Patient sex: M
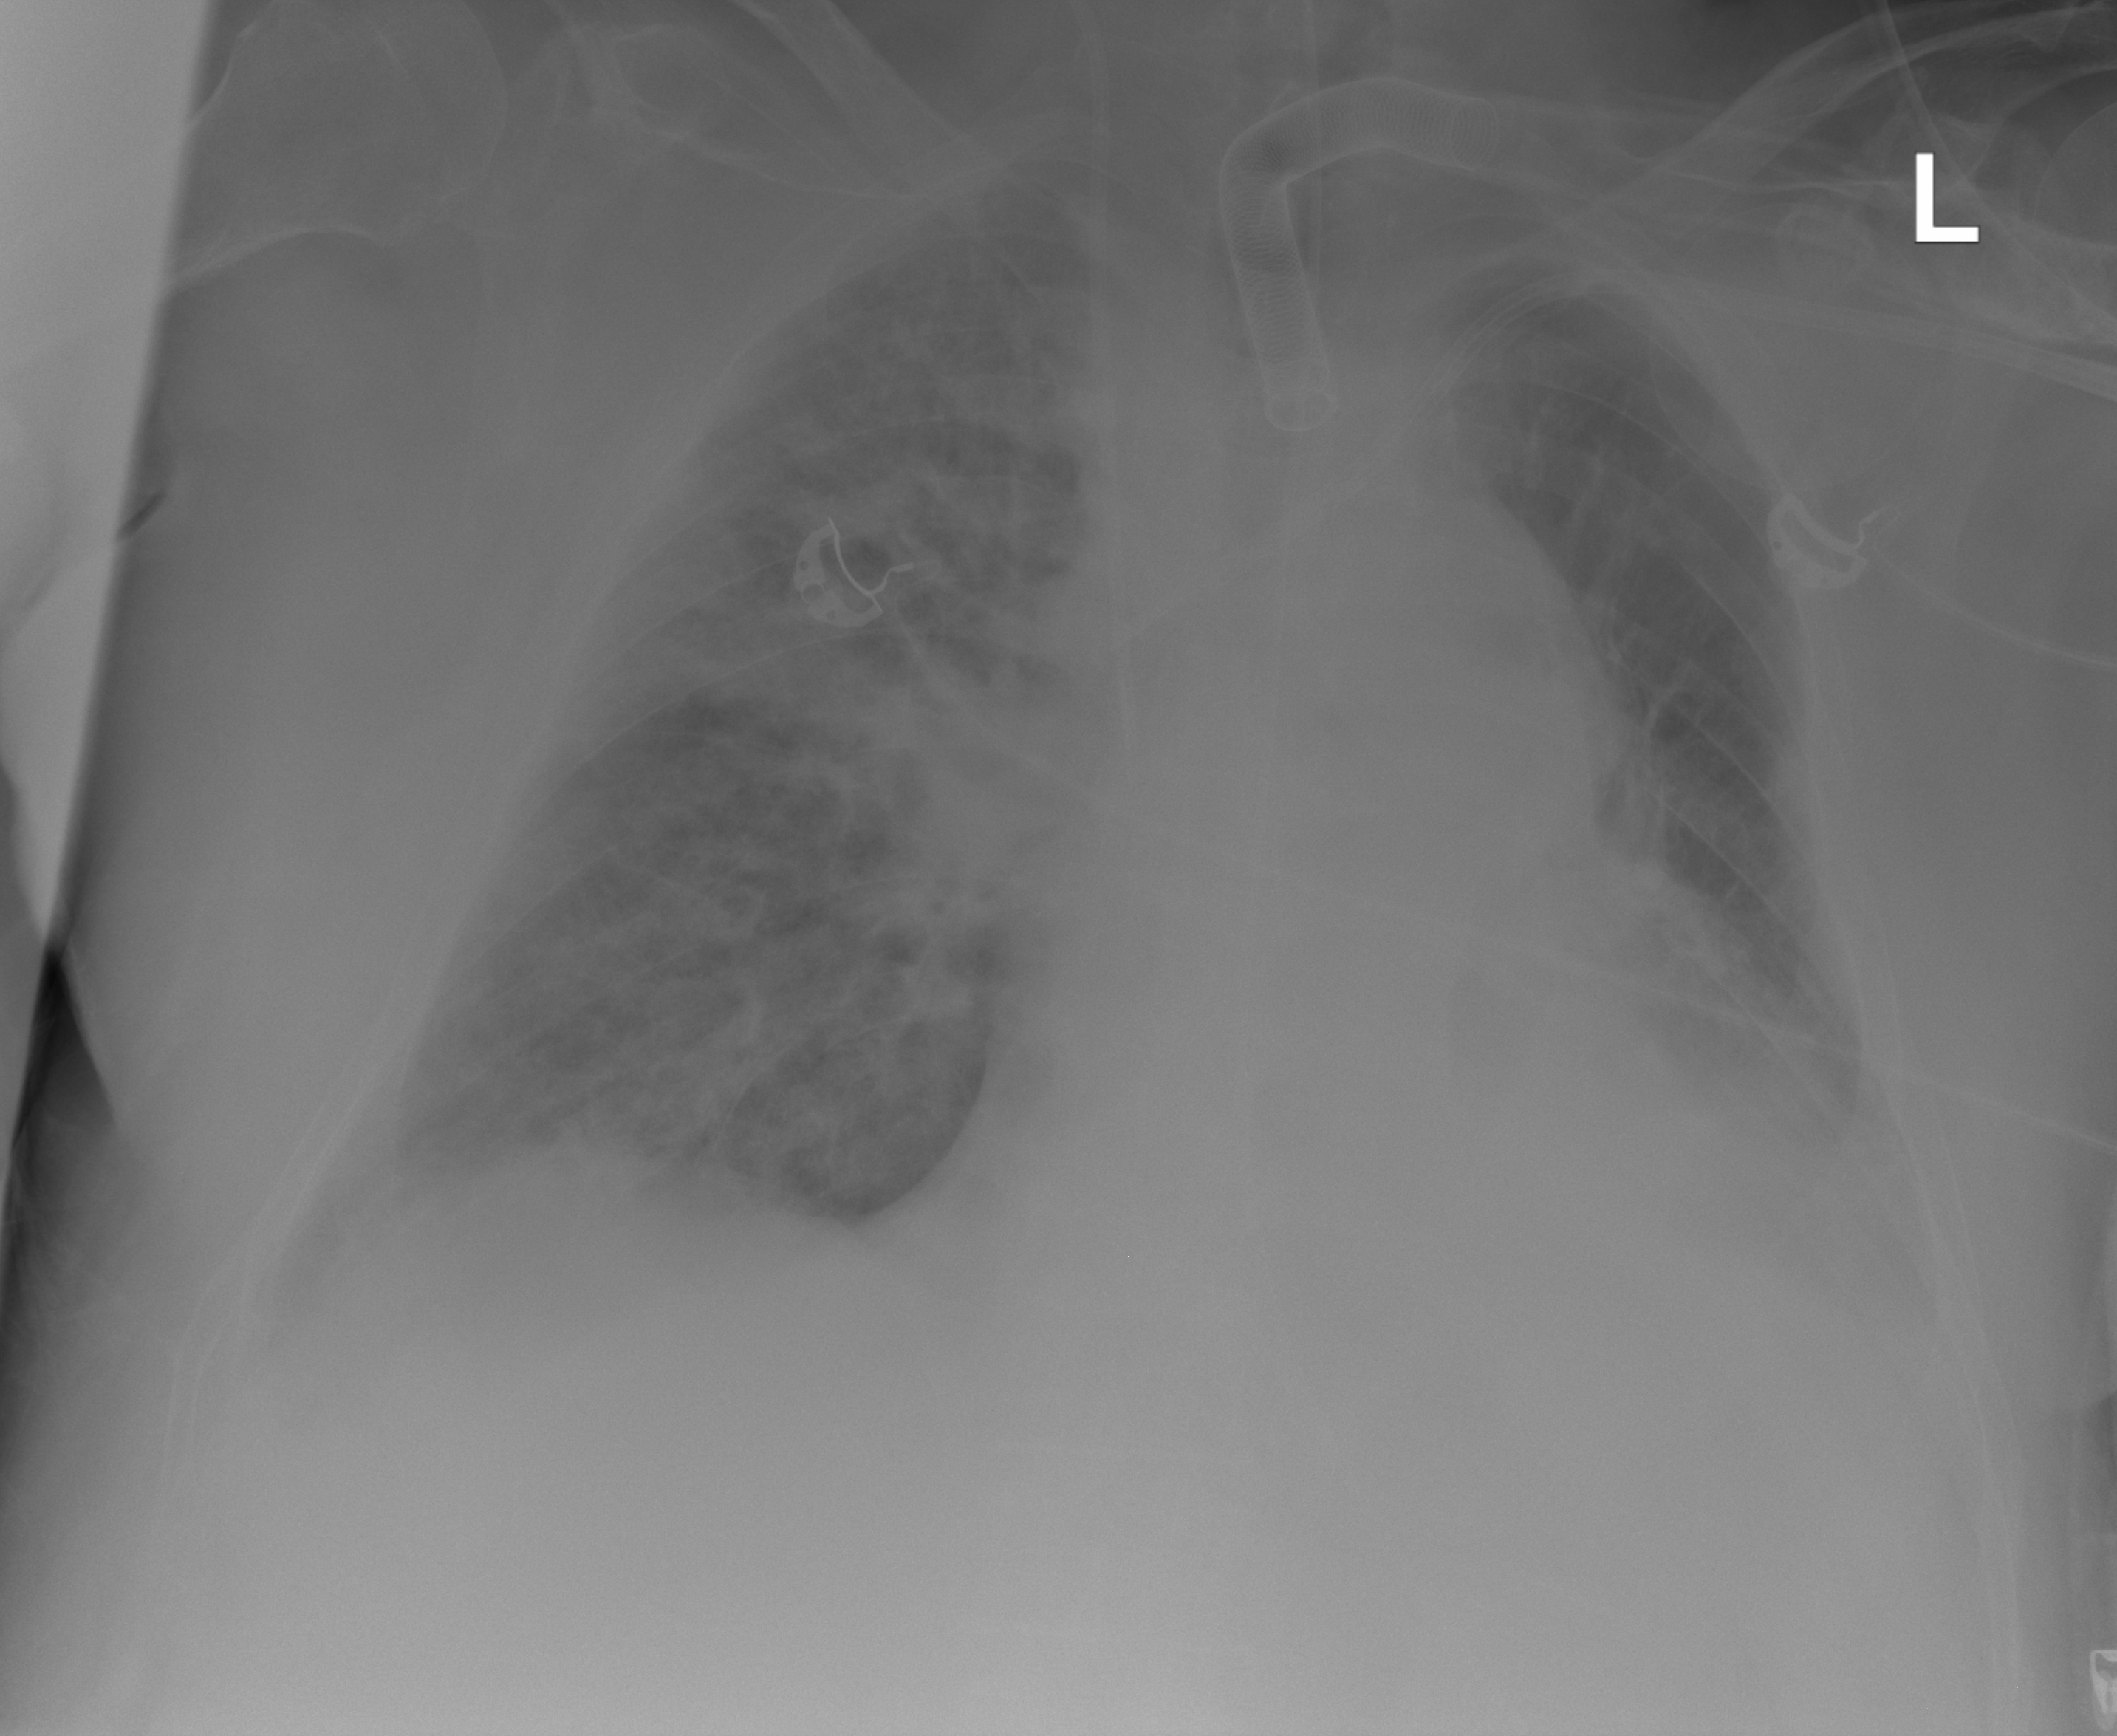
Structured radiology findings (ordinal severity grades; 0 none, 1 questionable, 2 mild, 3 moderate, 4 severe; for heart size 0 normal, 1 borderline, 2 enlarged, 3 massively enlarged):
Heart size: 1
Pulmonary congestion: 3
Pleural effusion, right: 2
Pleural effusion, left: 3
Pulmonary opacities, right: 3
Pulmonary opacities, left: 2
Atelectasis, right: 2
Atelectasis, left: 2